Interaction volume radius: 10 \u00c5
Interaction volume height: 20 \u00c5
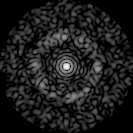
Disorder parameter: 0.8517